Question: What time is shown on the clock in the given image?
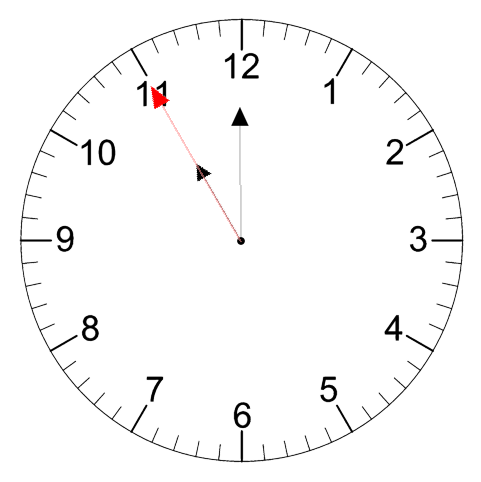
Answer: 10:59:55